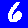
Digit: 6